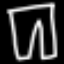
Label: pants